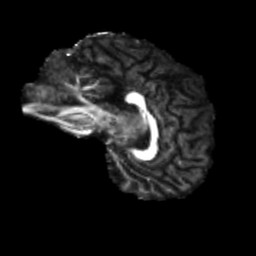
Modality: FA
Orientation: sagittal
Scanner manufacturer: siemens
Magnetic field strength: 3 T
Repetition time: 4 s
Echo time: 0.0594 s